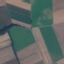
Land use / land cover: AnnualCrop